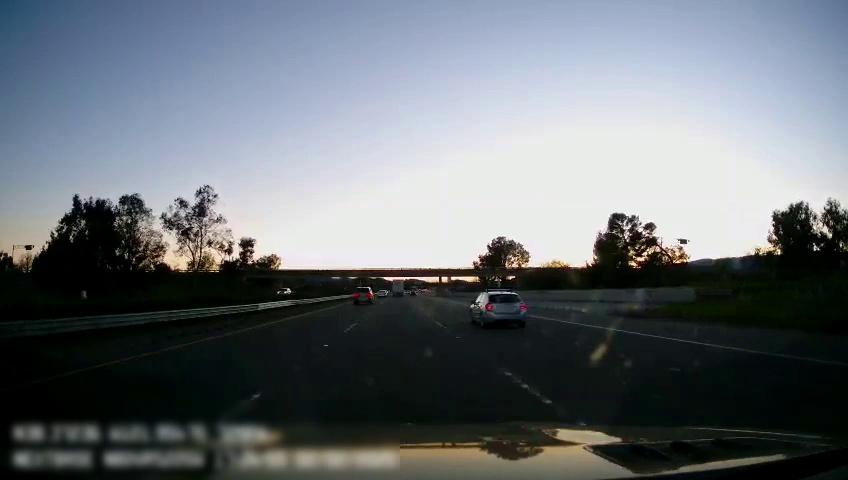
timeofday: Dusk/Dawn/Twilight
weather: Cloudy
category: Drivable Space
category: Vehicles | SUV
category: Vehicles | SUV
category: Vehicles | Truck
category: Vehicles | SUV
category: Lanes | Alternate Lane
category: Lanes | Current Lane
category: Lanes | Current Lane
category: Lanes | Alternate Lane